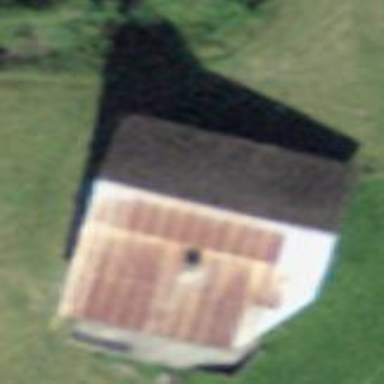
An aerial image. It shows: Cabin.